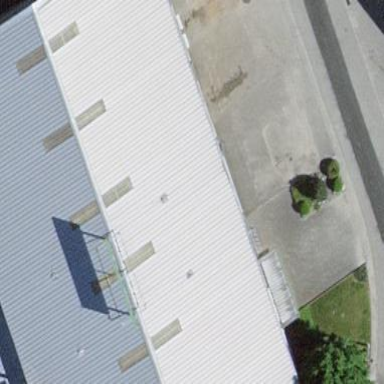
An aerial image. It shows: Commercial building.